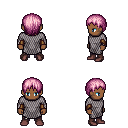
a pixel art fantasy rpg character, male body template, human, dark skin, chain mail, metal pants, pink plain hairstyle, cloth bracers, maroon shoes, four views (front, back, left, right), 2x2 character sprite sheet, small pixel art, hard edges, no anti-aliasing